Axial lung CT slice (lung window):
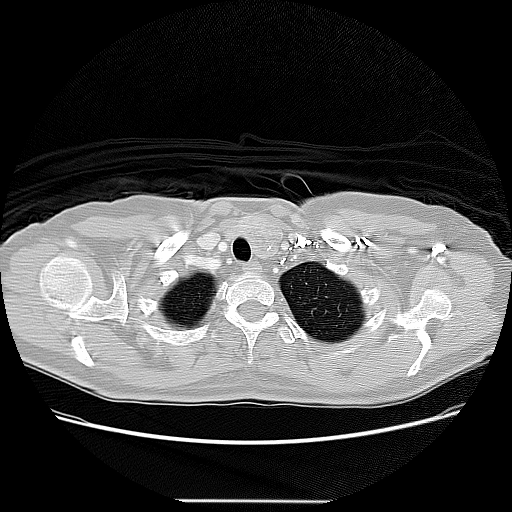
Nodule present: no